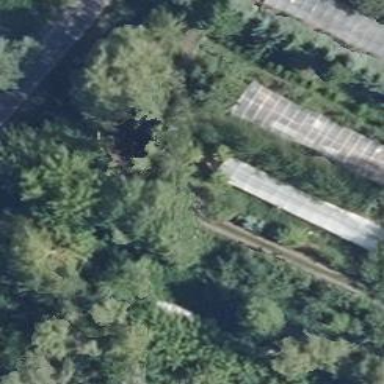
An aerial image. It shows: Greenhouse.